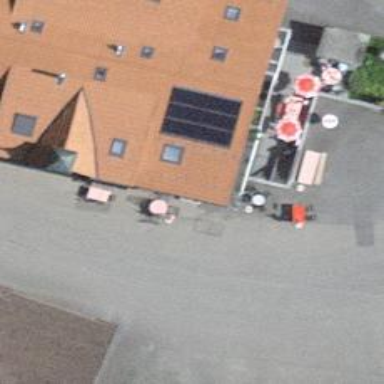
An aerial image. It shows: Restaurant.